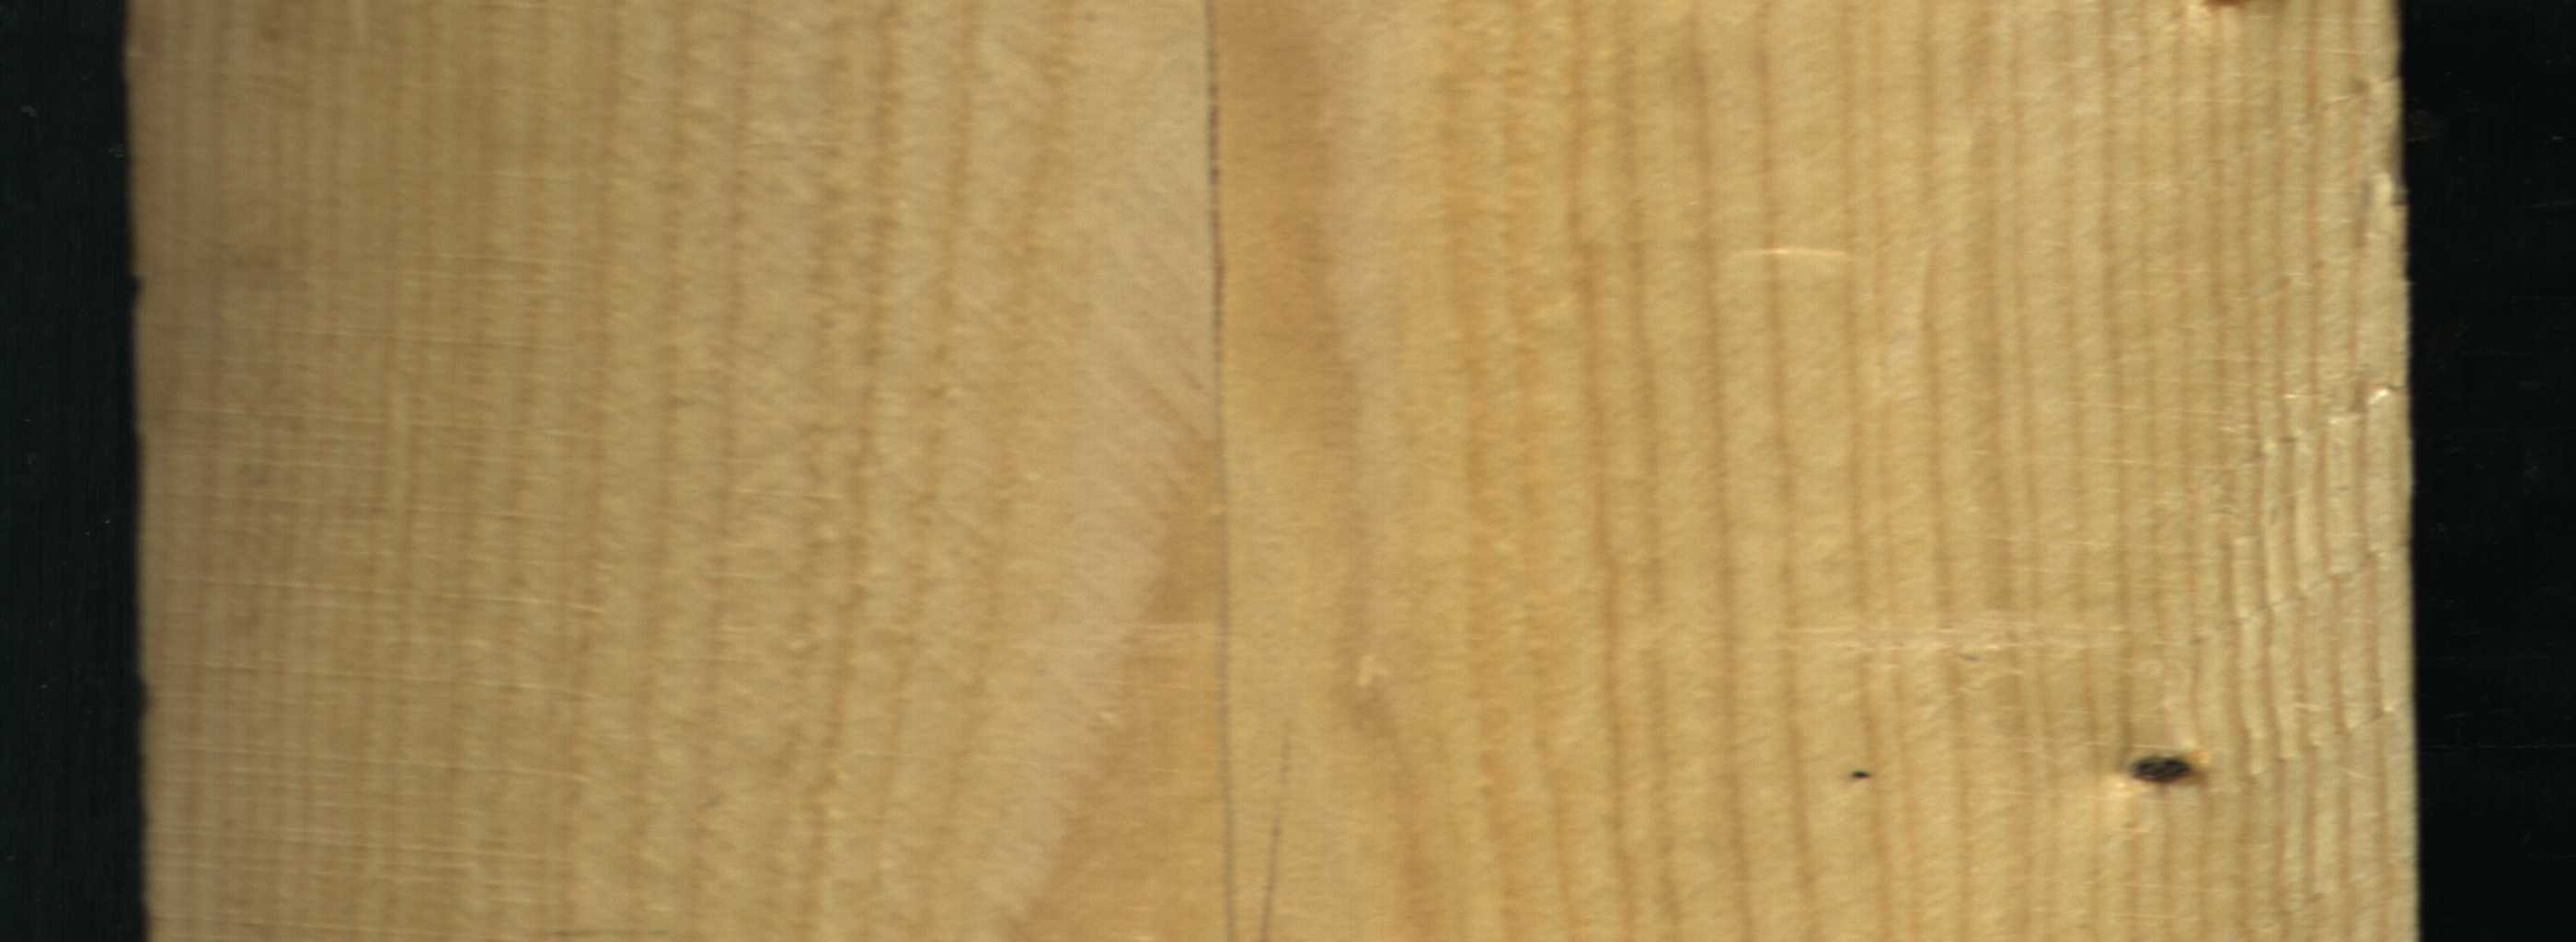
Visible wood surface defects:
Dead_Knot